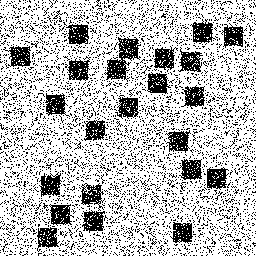
Squares: 23
Triangles: 0
Stars: 0
Total shapes: 23